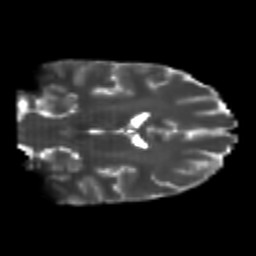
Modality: T2w
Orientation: coronal
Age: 20
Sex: female
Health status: healthy
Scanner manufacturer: philips
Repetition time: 7.385 s
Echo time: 0.08599 s